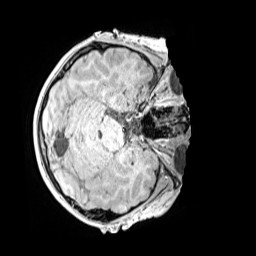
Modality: MP2RAGE
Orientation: axial
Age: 10
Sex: male
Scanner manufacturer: siemens
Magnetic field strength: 3 T
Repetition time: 4 s
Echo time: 0.00299 s